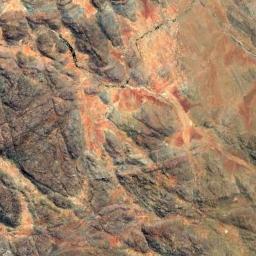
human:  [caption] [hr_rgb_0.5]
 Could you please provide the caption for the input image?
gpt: The mountain is full of yellow soil .

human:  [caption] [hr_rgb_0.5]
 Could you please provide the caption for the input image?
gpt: The mountain has a rugged surface and its rocks are red .

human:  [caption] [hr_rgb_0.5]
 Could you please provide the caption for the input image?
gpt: There are many stones on the mountain .

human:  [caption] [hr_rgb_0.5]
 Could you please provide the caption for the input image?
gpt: Seventy percent of the area on this mountain is bare orange-red land .

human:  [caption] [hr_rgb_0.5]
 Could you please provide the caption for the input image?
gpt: There are some rocks on the brown mountain .